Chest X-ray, AP view. Patient: 59 years old, sex M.
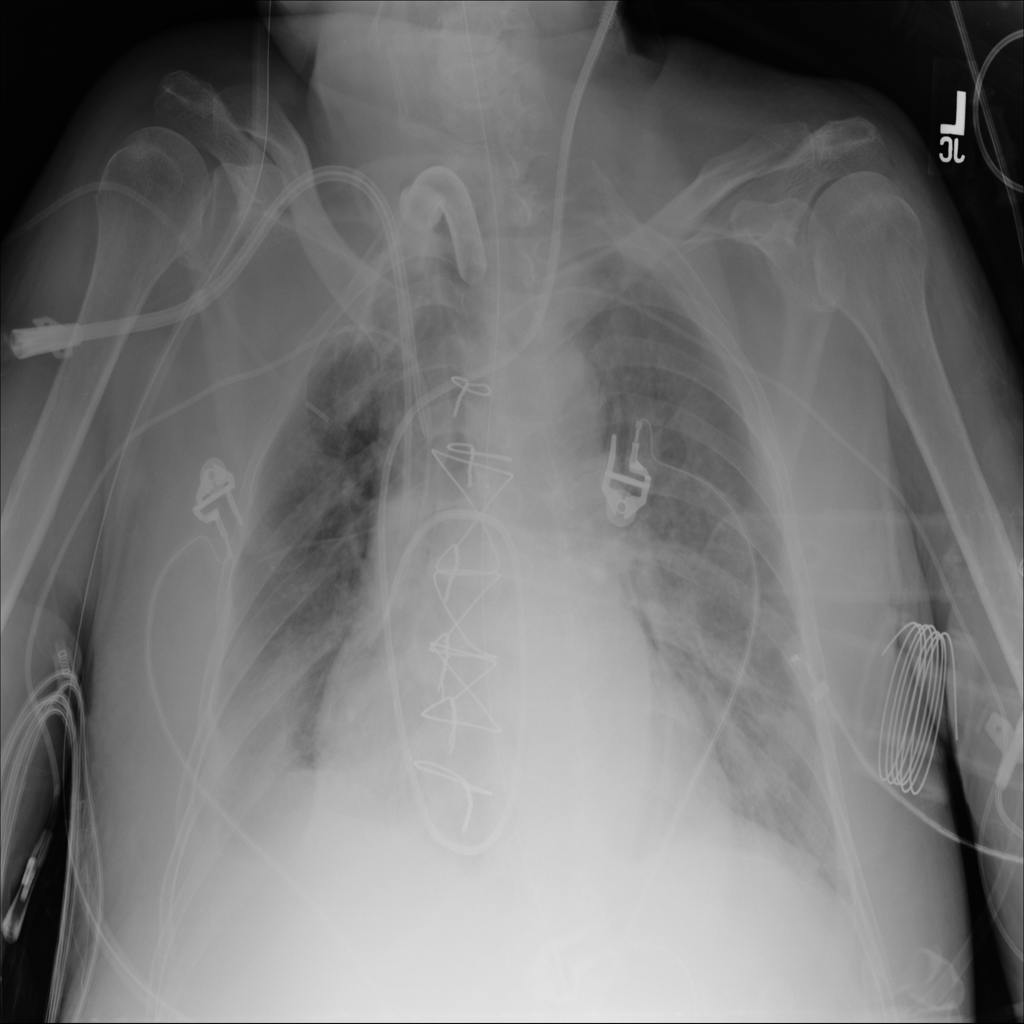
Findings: Atelectasis